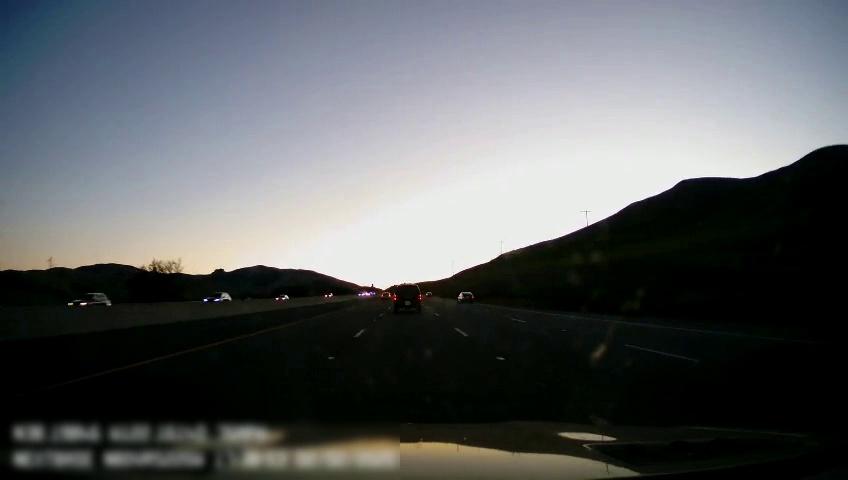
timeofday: Day
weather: Sunny
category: Drivable Space
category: Vehicles | Car
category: Vehicles | SUV
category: Vehicles | Car
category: Vehicles | SUV
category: Vehicles | SUV
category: Vehicles | Car
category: Lanes | Alternate Lane
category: Lanes | Current Lane
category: Lanes | Current Lane
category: Lanes | Alternate Lane
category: Lanes | Alternate Lane